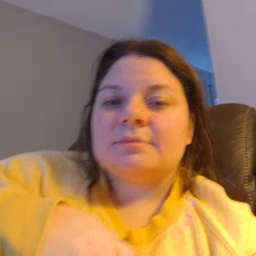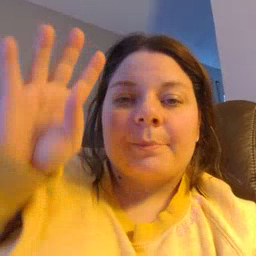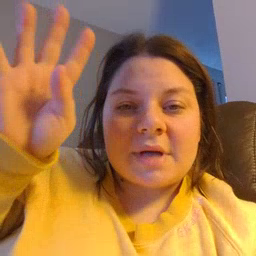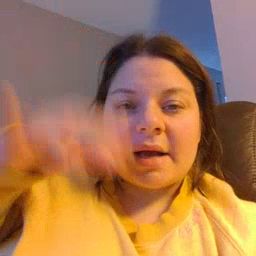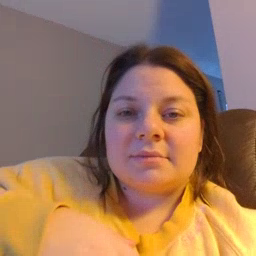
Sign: pretend